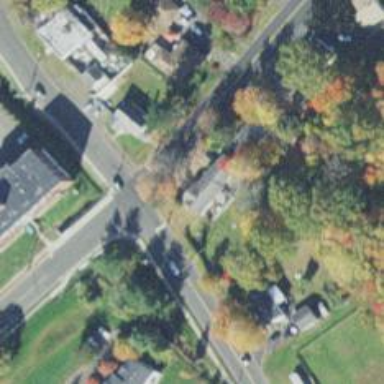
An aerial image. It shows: Residential road.